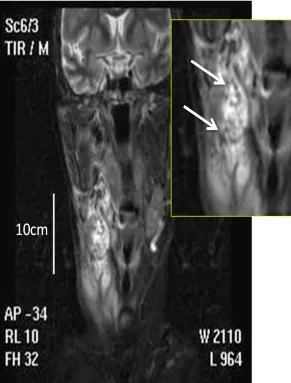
Magnetic resonance imaging (MRI) study of head and neck. B, A coronal T2-weighted image of the submandibular region showing a wide mass with very high signal intensity from the parapharyngeal space to the inferior cervical region with associated edema.
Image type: radiology (mri)